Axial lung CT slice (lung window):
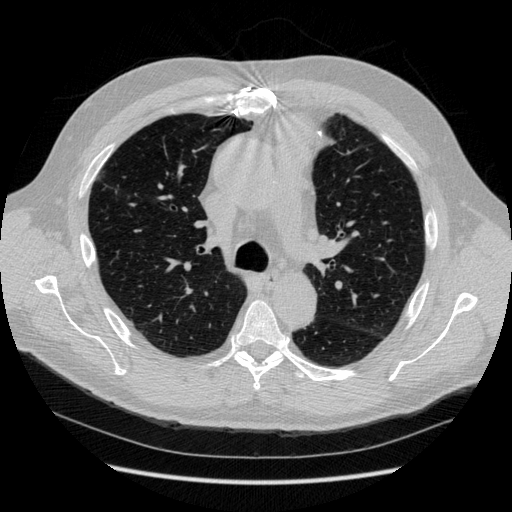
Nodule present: yes
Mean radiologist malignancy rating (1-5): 3